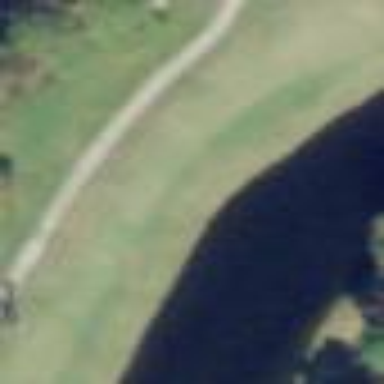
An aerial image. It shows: Grassy area designated as golf tee.